Field crop: maize
Growth stage: 2
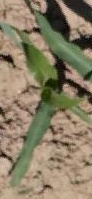
Species: maize